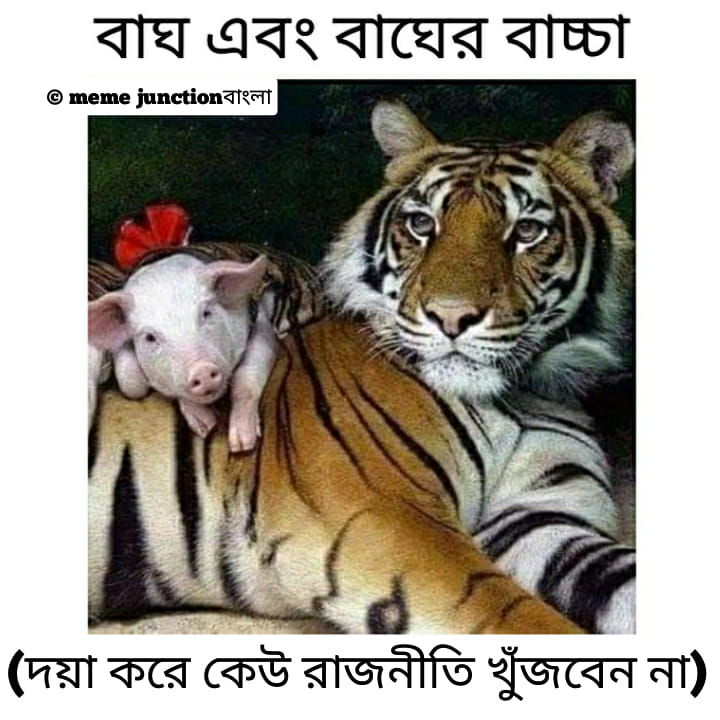
Text: বাঘ এবং বাঘের বাচ্চা (দয়া করে কেউ রাজনীতি খুঁজবেন না)
Label: Hate
Hate category: Political
Targeted group: Organization